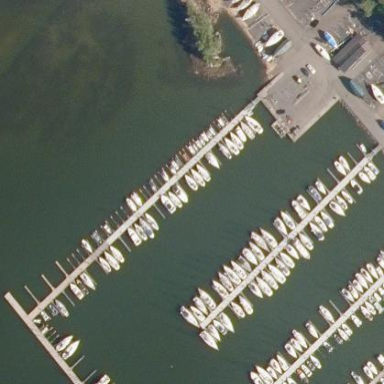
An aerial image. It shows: Man-made pier.